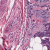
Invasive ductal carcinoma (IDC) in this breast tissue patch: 1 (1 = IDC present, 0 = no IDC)